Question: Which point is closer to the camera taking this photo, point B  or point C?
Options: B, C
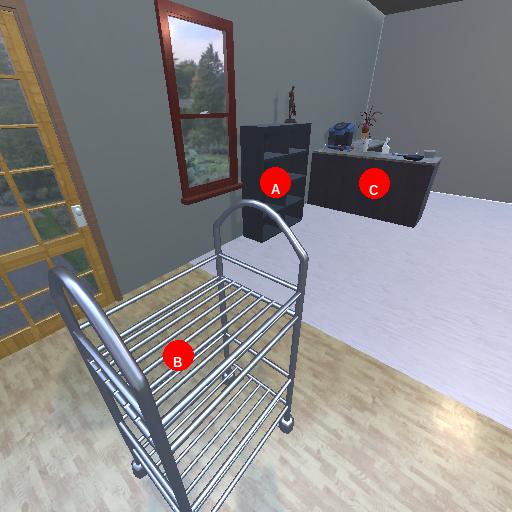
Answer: B